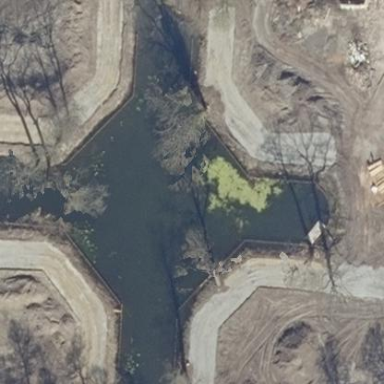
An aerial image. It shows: Pond with natural water.